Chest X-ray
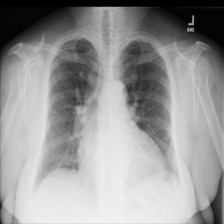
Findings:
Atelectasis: negative
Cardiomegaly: positive
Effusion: positive
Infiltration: negative
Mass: negative
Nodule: negative
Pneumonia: negative
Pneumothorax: negative
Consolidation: negative
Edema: negative
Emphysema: negative
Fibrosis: negative
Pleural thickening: negative
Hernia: negative